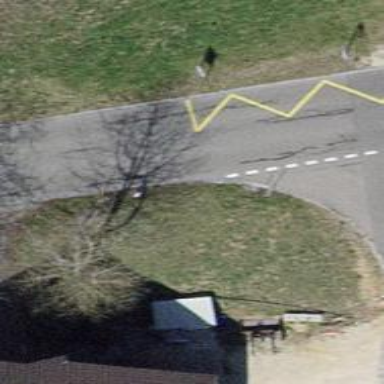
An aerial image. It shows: Public transport stop position.